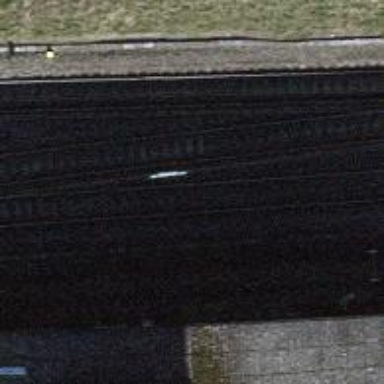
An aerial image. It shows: Rail siding with electrified contact lines.